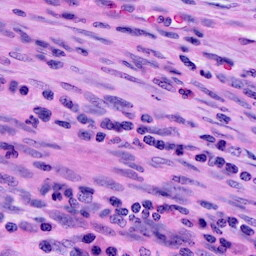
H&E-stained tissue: Cervix